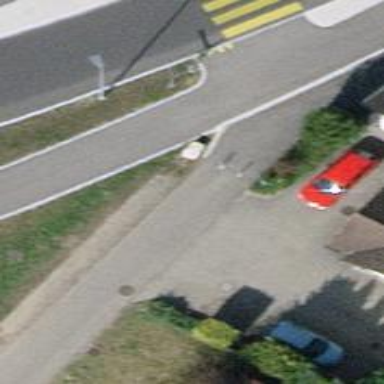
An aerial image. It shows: Bollard.